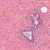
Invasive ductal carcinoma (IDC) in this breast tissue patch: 0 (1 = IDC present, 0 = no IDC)